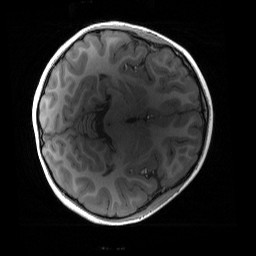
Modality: T1w
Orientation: axial
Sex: female
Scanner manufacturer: siemens
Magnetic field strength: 3 T
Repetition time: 1.9 s
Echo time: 0.00243 s